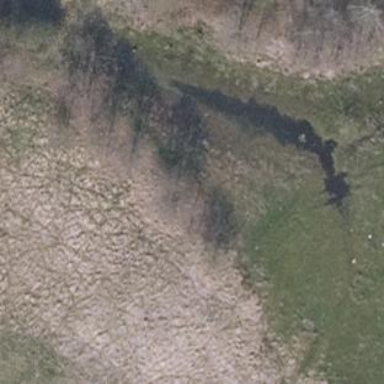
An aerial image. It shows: Pond surrounded by natural water.